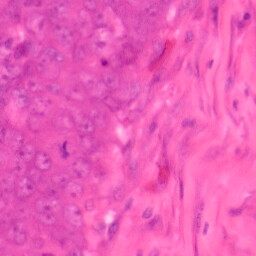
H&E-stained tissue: Colon